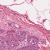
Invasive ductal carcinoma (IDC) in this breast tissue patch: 0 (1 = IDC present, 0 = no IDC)